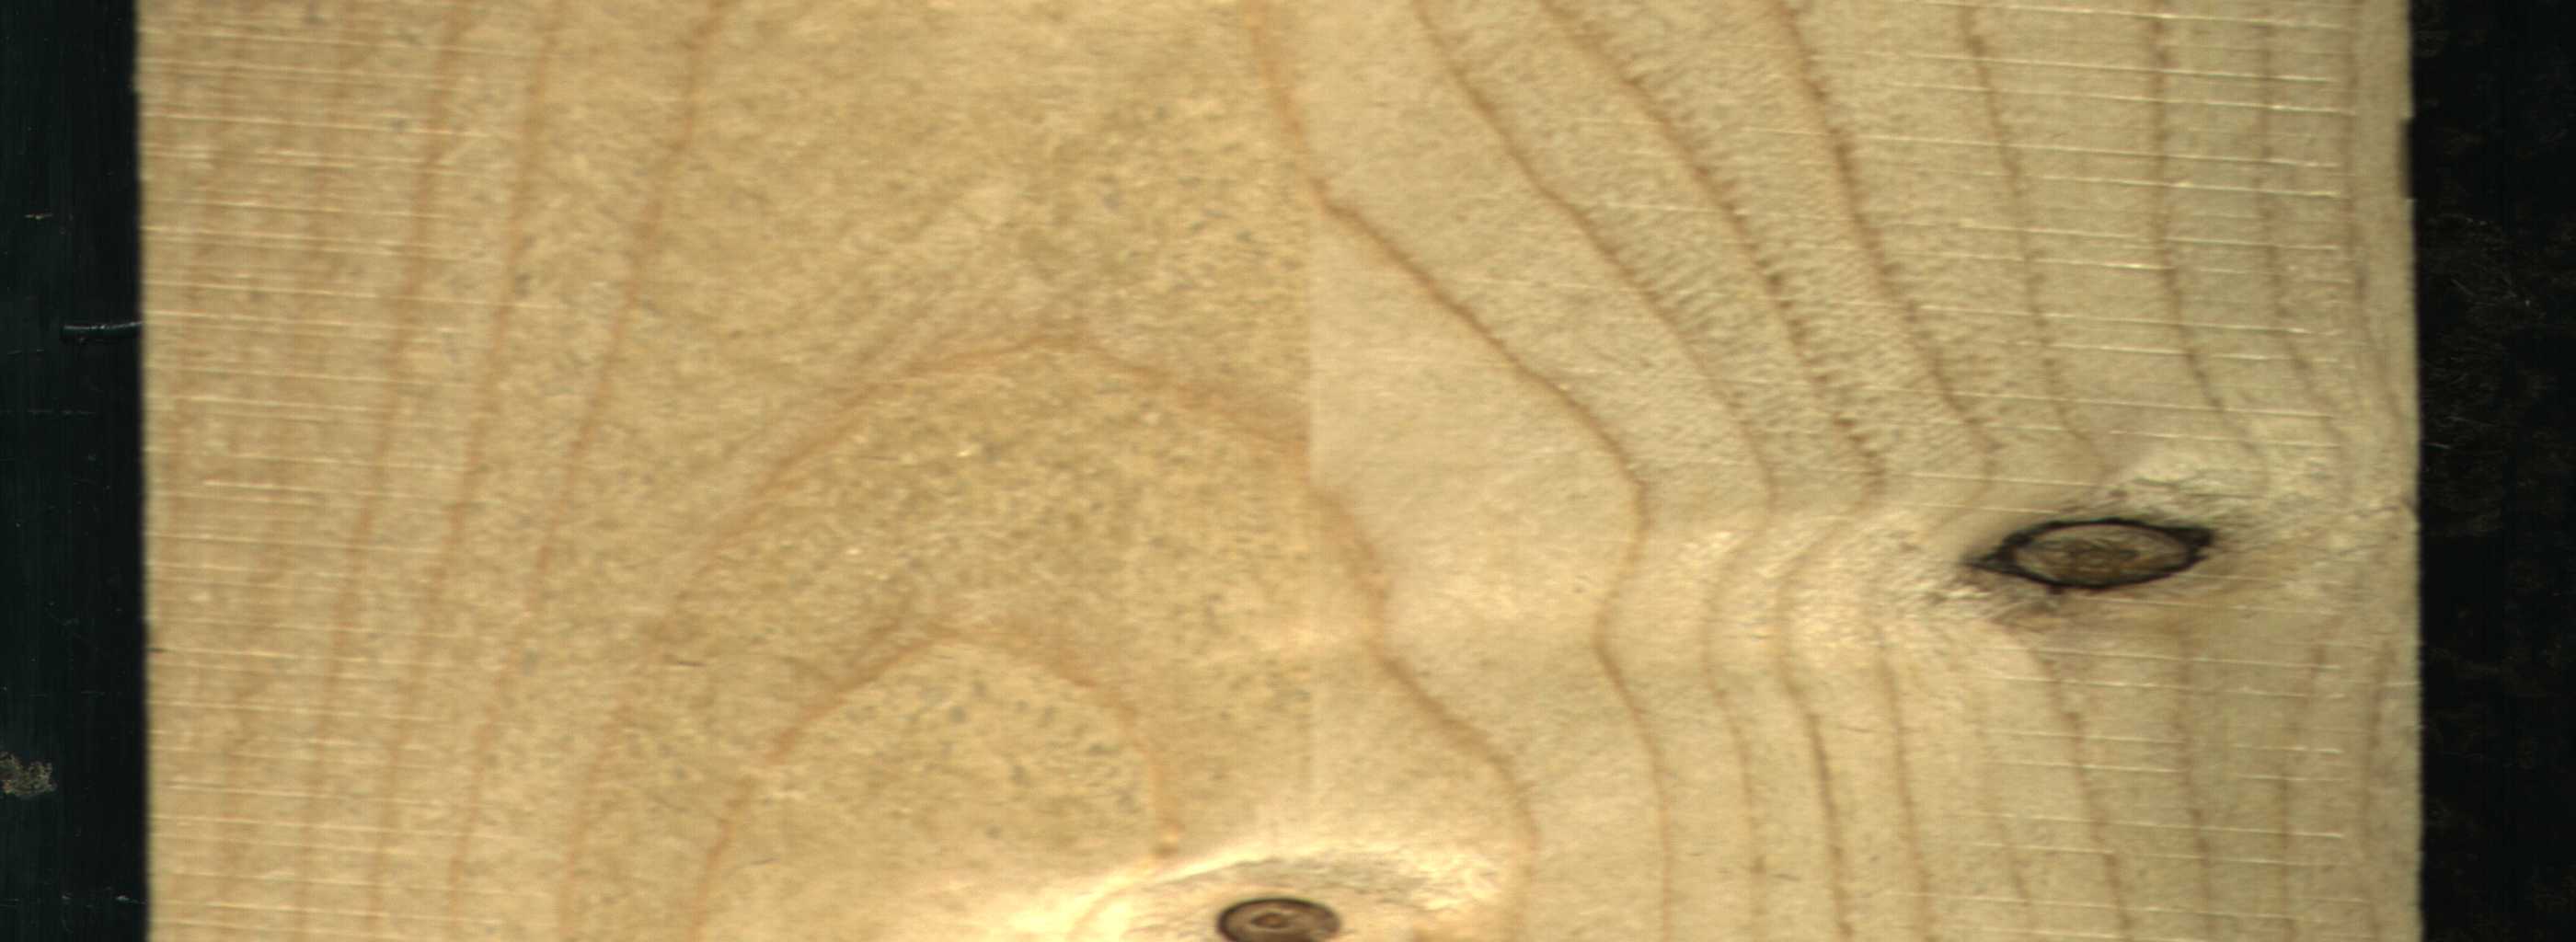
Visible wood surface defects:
Dead_Knot
Dead_Knot